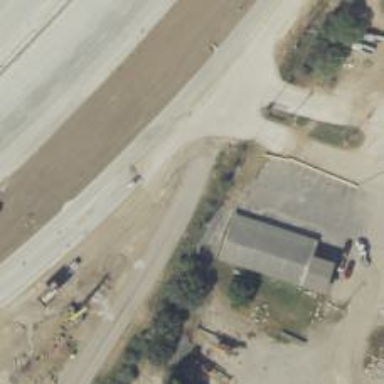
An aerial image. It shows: Secondary road with frontage road alongside.